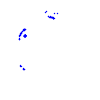
Particle: proton